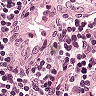
Metastatic tissue present: yes